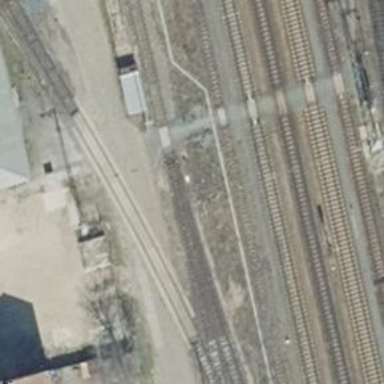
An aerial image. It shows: Disused railway spur.